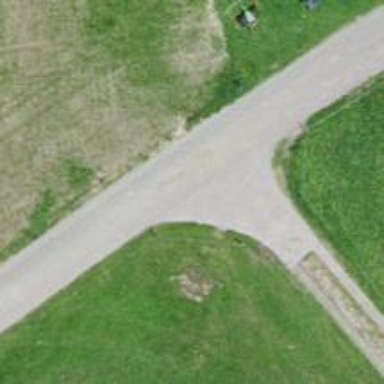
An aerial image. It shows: Paved driveway with grade1 track surface.